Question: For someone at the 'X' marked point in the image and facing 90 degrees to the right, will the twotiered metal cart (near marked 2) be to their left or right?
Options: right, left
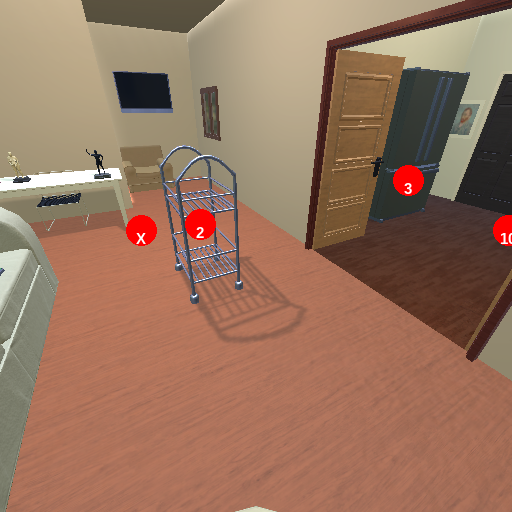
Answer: right